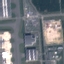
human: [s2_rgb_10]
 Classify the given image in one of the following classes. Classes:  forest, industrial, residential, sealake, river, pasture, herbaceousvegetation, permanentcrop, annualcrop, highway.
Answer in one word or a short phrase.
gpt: Industrial